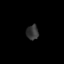
Tissue: lung
Cell type: T cells
Senescence score: 0.2061
Nuclear area (px): 174
Mean DAPI intensity: 52.971